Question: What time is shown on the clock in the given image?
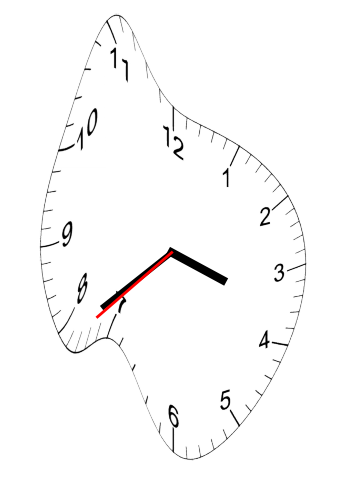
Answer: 03:38:38